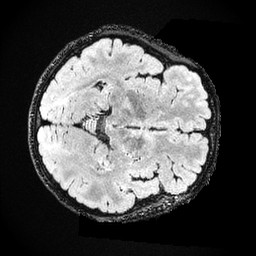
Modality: FLAIR
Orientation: axial
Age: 23
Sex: female
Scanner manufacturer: ge
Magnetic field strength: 3 T
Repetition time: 4.802 s
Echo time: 0.1163 s